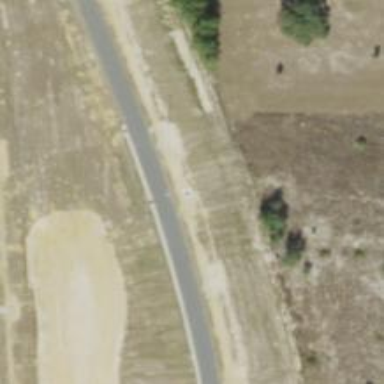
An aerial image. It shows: Asphalt motorway link.